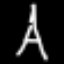
Label: The Eiffel Tower